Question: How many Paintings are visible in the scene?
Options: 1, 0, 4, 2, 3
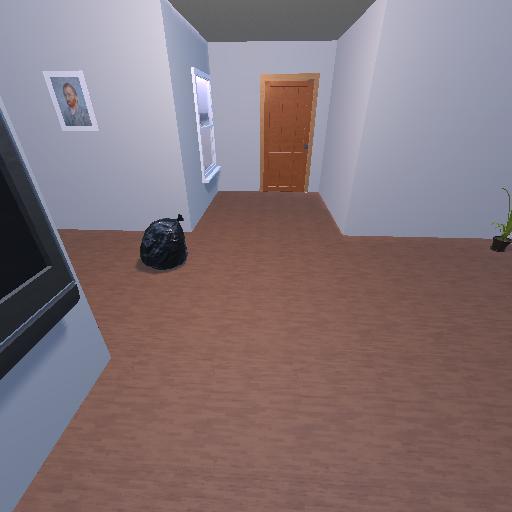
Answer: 1